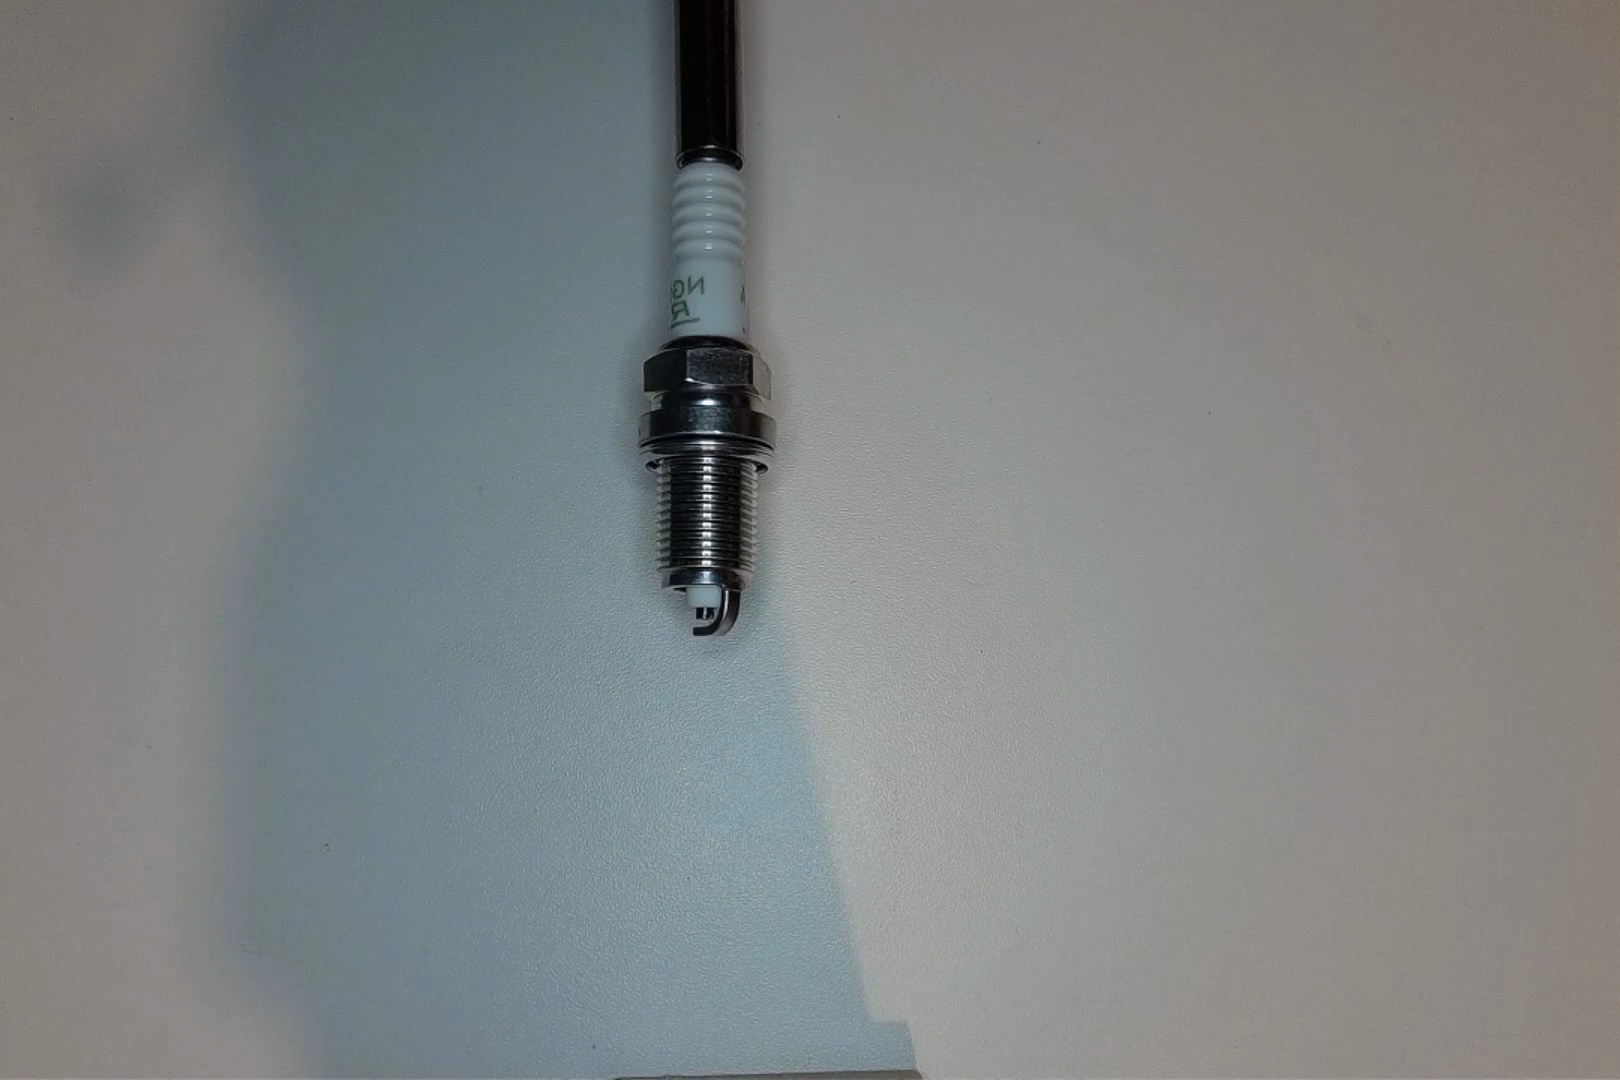
Label: normal